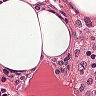
Metastatic tissue present: no